Milling tool wear sample.
Tool blade image: 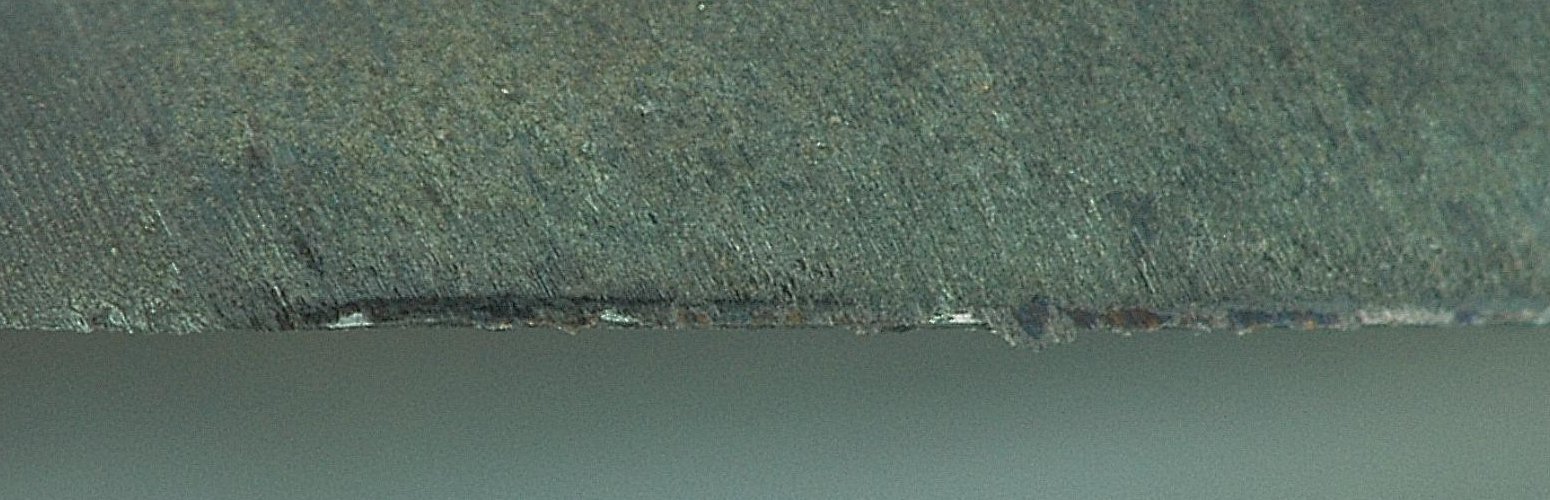
Chip image: 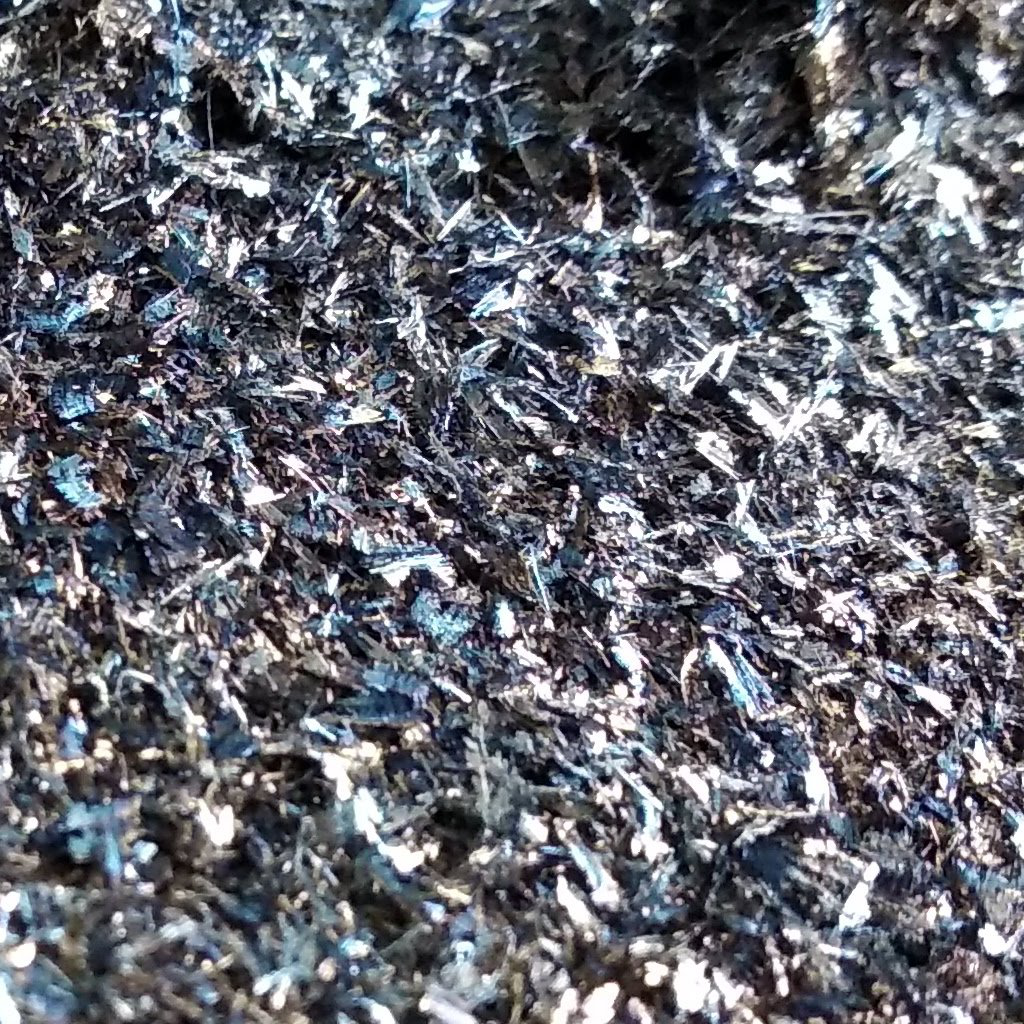
Workpiece image: 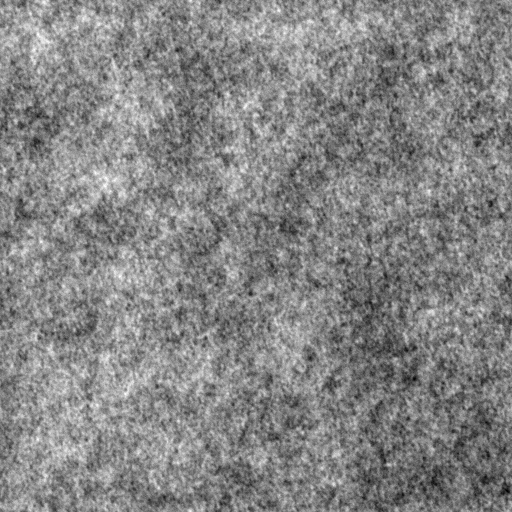
Tool wear state: dulled
Gaps: 8
Flank wear: 146.06
Overhang: 37.72
Force-signal Mel-spectrograms (X, Y, Z axes): 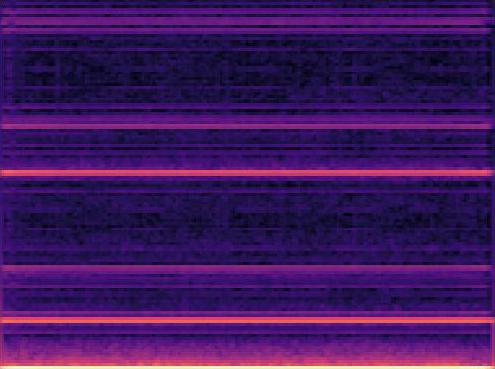 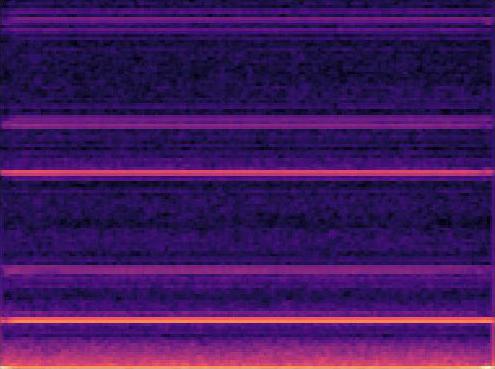 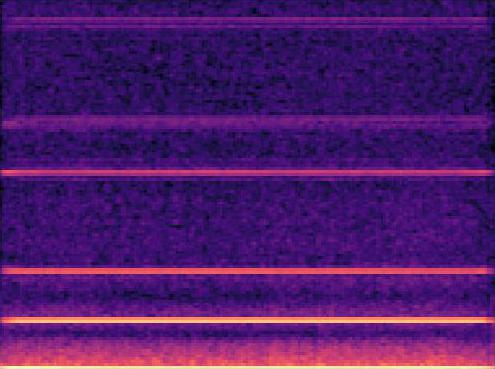
Force-signal scalograms (X, Y, Z axes): 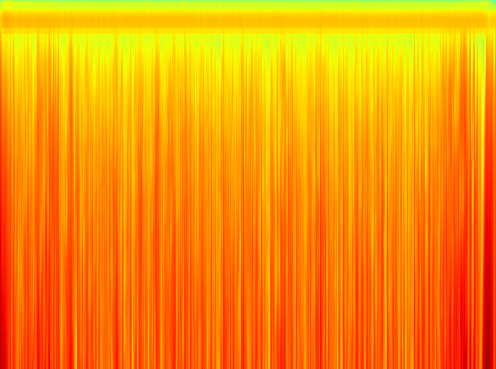 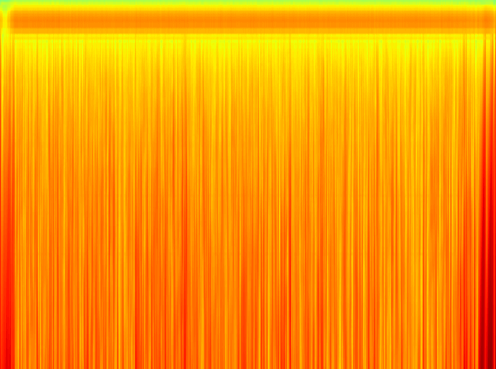 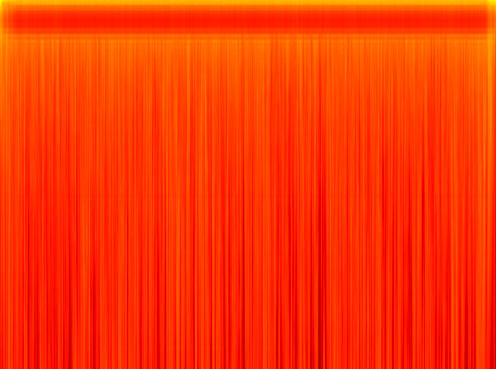
Force phase: accelerated_severe_wear